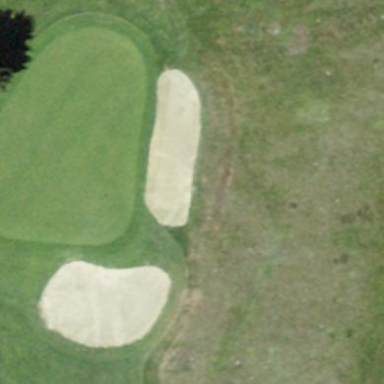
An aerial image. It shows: Green golf area with grass land use.